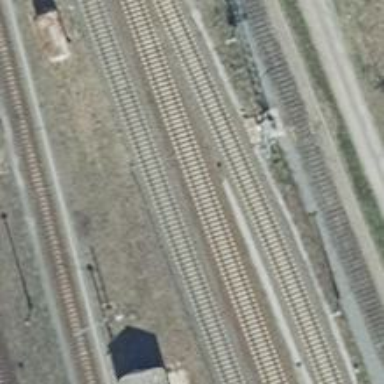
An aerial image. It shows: Railway signal.